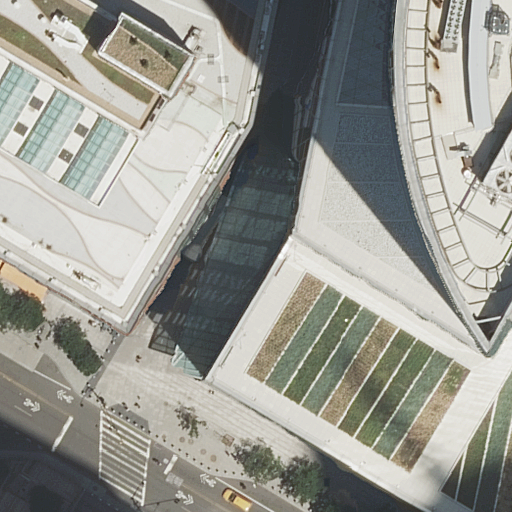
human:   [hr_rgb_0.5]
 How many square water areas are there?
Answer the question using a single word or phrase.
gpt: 0

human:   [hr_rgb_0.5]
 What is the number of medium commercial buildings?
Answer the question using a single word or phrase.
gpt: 0

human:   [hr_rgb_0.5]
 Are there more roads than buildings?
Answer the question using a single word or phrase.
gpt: yes

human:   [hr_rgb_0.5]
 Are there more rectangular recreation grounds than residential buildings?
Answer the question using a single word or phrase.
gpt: no

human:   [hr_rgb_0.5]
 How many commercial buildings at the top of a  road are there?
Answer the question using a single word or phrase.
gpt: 0

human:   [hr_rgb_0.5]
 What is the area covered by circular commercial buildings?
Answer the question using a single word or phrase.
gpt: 0m2

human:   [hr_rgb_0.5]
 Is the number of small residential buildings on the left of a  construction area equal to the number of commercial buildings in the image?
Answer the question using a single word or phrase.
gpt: yes

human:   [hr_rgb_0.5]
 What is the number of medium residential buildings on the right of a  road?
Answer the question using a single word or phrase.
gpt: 0

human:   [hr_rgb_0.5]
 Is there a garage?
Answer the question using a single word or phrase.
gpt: no

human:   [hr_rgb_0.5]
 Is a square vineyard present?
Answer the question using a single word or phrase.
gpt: no

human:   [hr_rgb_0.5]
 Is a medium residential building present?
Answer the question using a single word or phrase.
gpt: no

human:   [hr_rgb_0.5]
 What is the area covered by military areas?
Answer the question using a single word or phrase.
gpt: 0m2

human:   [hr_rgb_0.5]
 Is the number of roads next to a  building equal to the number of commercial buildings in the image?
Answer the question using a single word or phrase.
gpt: no

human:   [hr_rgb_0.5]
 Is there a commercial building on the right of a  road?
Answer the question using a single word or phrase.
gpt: no

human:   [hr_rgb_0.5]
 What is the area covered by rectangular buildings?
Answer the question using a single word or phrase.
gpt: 2724m2

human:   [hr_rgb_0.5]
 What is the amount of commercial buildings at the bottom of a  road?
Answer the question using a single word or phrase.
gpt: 0

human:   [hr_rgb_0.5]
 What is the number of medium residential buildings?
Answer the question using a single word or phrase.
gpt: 0

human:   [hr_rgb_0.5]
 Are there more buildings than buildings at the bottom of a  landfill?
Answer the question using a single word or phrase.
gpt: yes

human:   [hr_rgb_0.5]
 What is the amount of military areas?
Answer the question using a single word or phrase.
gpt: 0

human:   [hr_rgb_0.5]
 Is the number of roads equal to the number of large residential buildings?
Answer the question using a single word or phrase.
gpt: no

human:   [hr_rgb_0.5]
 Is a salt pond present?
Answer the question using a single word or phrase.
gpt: no

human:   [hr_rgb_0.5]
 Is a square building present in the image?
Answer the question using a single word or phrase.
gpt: no

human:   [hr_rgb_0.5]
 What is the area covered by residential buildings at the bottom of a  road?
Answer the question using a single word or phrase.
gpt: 0m2

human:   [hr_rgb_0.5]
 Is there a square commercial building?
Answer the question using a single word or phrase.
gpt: no

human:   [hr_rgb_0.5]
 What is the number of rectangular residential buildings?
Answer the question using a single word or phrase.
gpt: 1

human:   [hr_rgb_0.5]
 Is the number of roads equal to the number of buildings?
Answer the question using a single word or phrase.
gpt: no

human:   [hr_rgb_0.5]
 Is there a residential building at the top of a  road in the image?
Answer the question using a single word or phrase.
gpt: yes

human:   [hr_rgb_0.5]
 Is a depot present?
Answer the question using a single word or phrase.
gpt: no

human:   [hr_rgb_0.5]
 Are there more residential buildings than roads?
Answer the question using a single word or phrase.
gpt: no

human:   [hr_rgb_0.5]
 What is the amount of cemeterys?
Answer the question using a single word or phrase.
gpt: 0

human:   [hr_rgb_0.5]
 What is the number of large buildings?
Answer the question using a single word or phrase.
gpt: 2

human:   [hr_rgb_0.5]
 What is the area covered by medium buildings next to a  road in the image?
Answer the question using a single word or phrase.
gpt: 0m2

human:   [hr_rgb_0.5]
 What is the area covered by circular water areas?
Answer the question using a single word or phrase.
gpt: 0m2

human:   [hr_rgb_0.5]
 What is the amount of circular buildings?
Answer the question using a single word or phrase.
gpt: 0

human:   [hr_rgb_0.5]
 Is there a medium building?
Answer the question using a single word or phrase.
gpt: no

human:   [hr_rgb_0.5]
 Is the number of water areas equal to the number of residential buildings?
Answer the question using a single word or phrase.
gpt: no